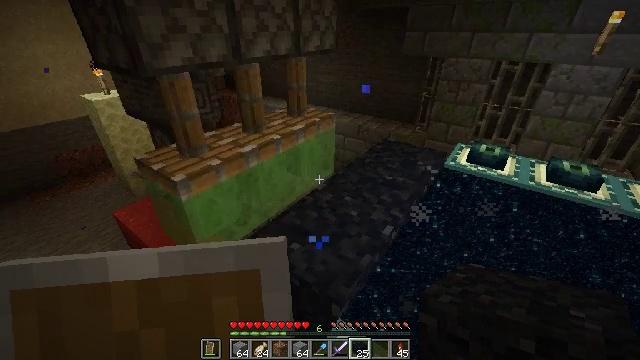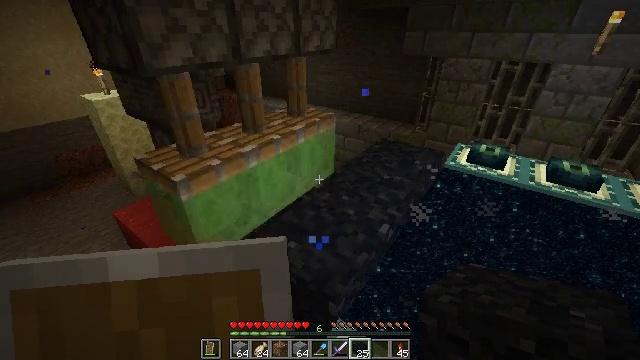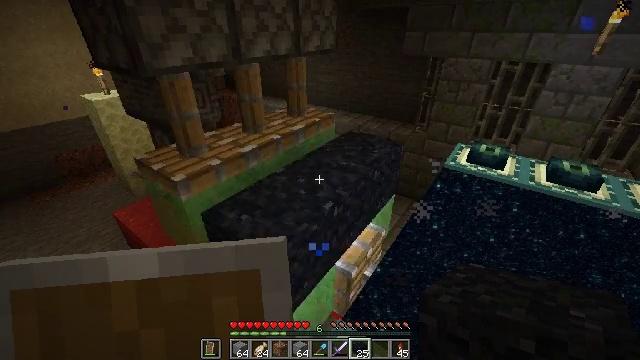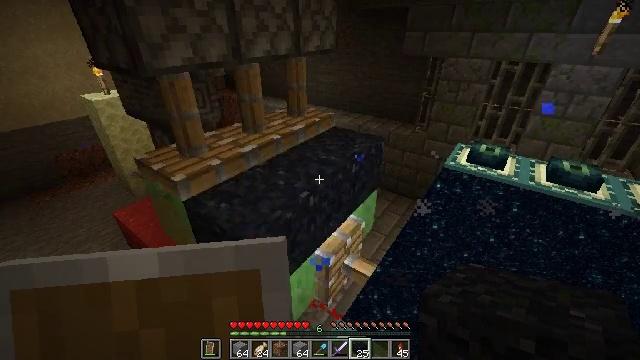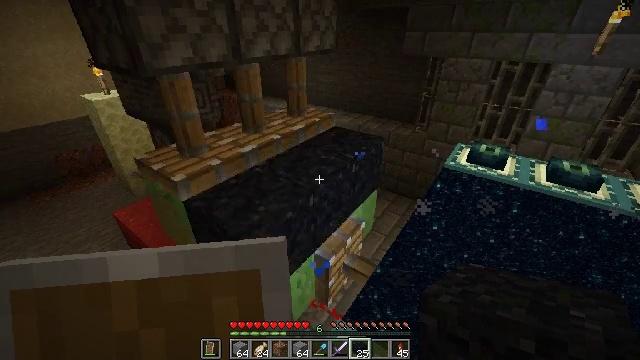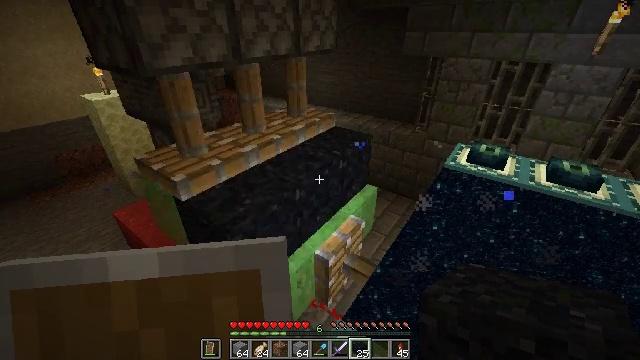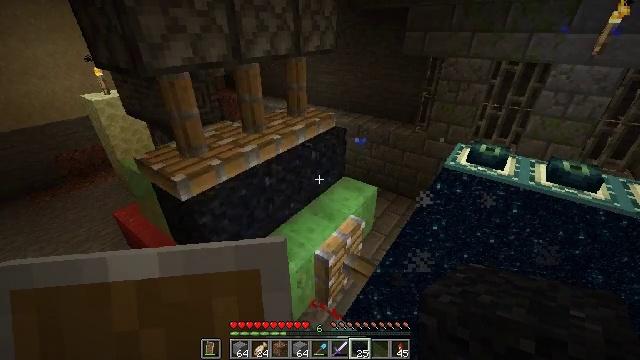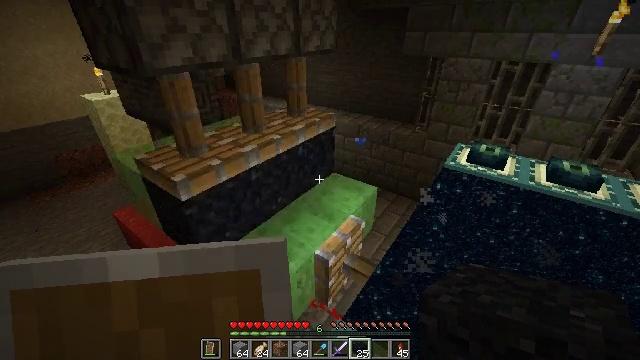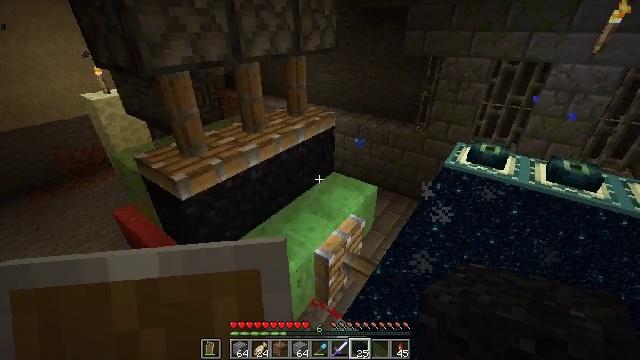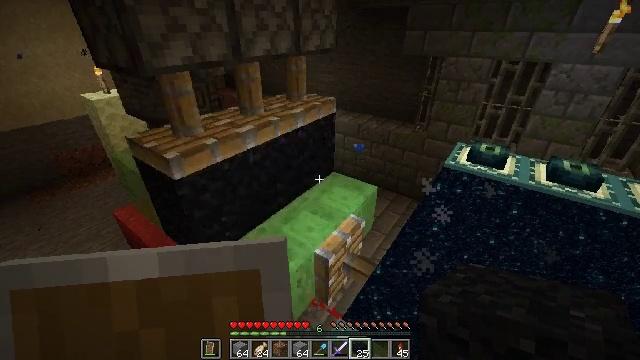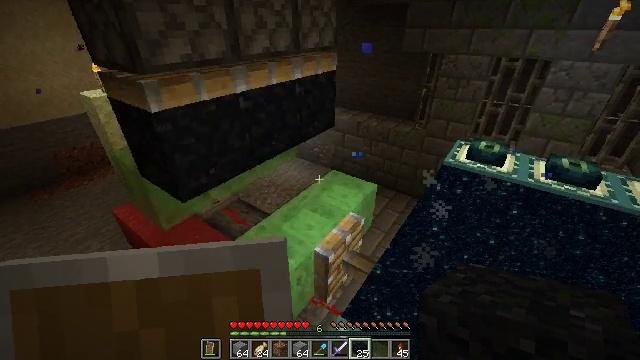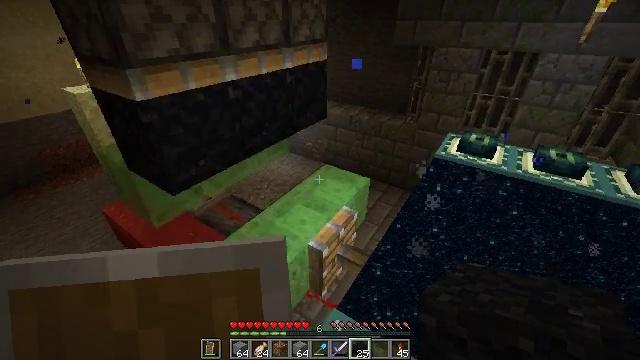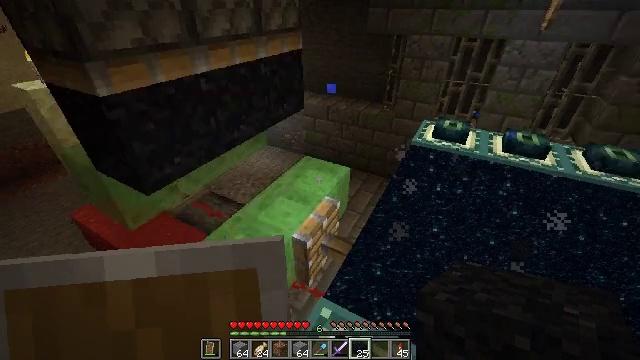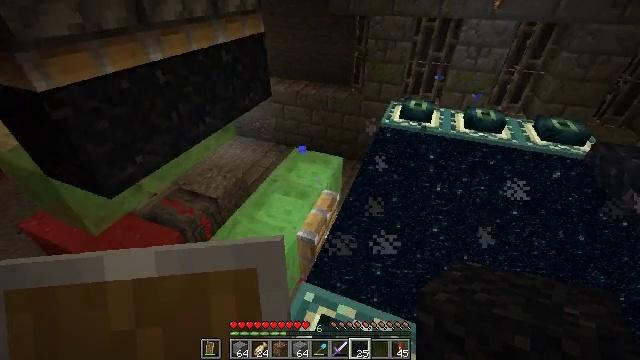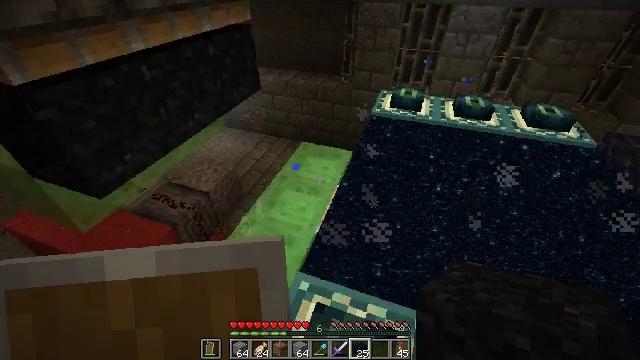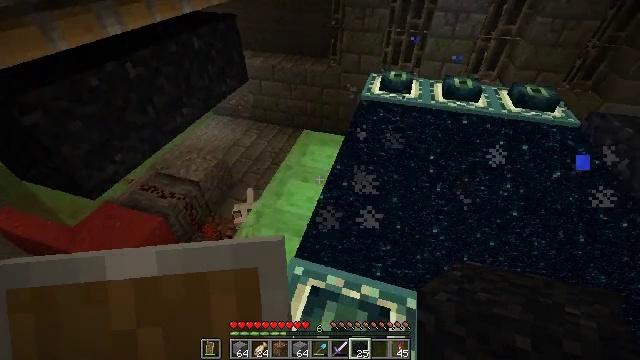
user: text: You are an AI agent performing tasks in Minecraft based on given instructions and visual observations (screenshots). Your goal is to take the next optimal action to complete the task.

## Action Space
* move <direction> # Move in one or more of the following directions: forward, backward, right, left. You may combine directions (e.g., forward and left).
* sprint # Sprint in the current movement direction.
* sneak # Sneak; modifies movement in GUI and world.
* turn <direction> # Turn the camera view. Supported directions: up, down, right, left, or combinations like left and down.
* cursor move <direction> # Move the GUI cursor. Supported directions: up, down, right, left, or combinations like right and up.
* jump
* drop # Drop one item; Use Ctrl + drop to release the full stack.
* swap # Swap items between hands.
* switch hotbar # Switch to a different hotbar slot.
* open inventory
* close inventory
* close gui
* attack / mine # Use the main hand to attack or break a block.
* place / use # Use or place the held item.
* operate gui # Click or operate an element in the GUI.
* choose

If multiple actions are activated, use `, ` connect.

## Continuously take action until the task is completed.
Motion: motion action
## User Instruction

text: Collect black concrete powder by breaking it.
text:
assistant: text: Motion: no_op
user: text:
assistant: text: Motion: no_op
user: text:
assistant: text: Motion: no_op
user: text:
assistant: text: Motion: no_op
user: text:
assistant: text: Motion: no_op
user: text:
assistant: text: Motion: no_op
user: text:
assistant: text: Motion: no_op
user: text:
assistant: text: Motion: no_op
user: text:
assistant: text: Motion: no_op
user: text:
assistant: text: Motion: no_op
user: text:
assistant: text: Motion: turn right and down
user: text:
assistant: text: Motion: turn right and down
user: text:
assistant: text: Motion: turn right and down
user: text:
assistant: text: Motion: turn right and down
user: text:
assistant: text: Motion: turn right and down
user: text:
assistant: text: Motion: turn right
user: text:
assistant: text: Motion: turn right
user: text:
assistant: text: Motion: no_op
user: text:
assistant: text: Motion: no_op
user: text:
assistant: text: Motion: no_op
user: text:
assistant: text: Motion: no_op
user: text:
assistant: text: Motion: no_op
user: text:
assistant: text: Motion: no_op
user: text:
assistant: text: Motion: no_op
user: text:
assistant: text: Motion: no_op
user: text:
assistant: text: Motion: no_op
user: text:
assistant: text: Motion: no_op
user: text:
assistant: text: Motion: turn right and up
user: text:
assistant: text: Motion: turn right and up
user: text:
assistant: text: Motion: turn right and up